Question: I have a SAP HANA Vora virtual table with a single varchar field.
I try to execute this following query into this Vora virtual table from SAP HANA Studio:
'''
INSERT INTO "BPINST"."VORA_TEST_VORA_VARCHAR" values ('OPT')
'''
But the following error appears:
> Could not execute 'INSERT INTO "BPINST"."VORA_TEST_VORA_VARCHAR" values ('OPT')' in 3.014 seconds . SAP DBTech JDBC: [403]: internal error: Error executing query [SAP AG][LIBODBCHDB SO][HDBODBC] General error;-888 exception while processing HANA Wire: V2Net error: could not handle api call, failure reason : execution of scheduler plan failed: found error: :-1, CException, Code: 10020 : Runtime category : catch(...) has been caught. , CallStack: /var/lib/ambari-agent/cache/stacks/HDP/2.4/services/vora-manager/package/lib/vora-v2server/lib/libv2runtime.so.1: v2::stacktrace(std::shared_ptr<v2::mm::CAllocator<(v2::mm::AllocBackend)0> >&)+0x1e5 /var/lib/ambari-agent/ca for query " INSERT INTO "VORA"."TEST_VORA_VARCHAR" ( "STATION_TYPE") VALUES (?)"
The following image show this case:

What could be the error?
Thanks for the support!
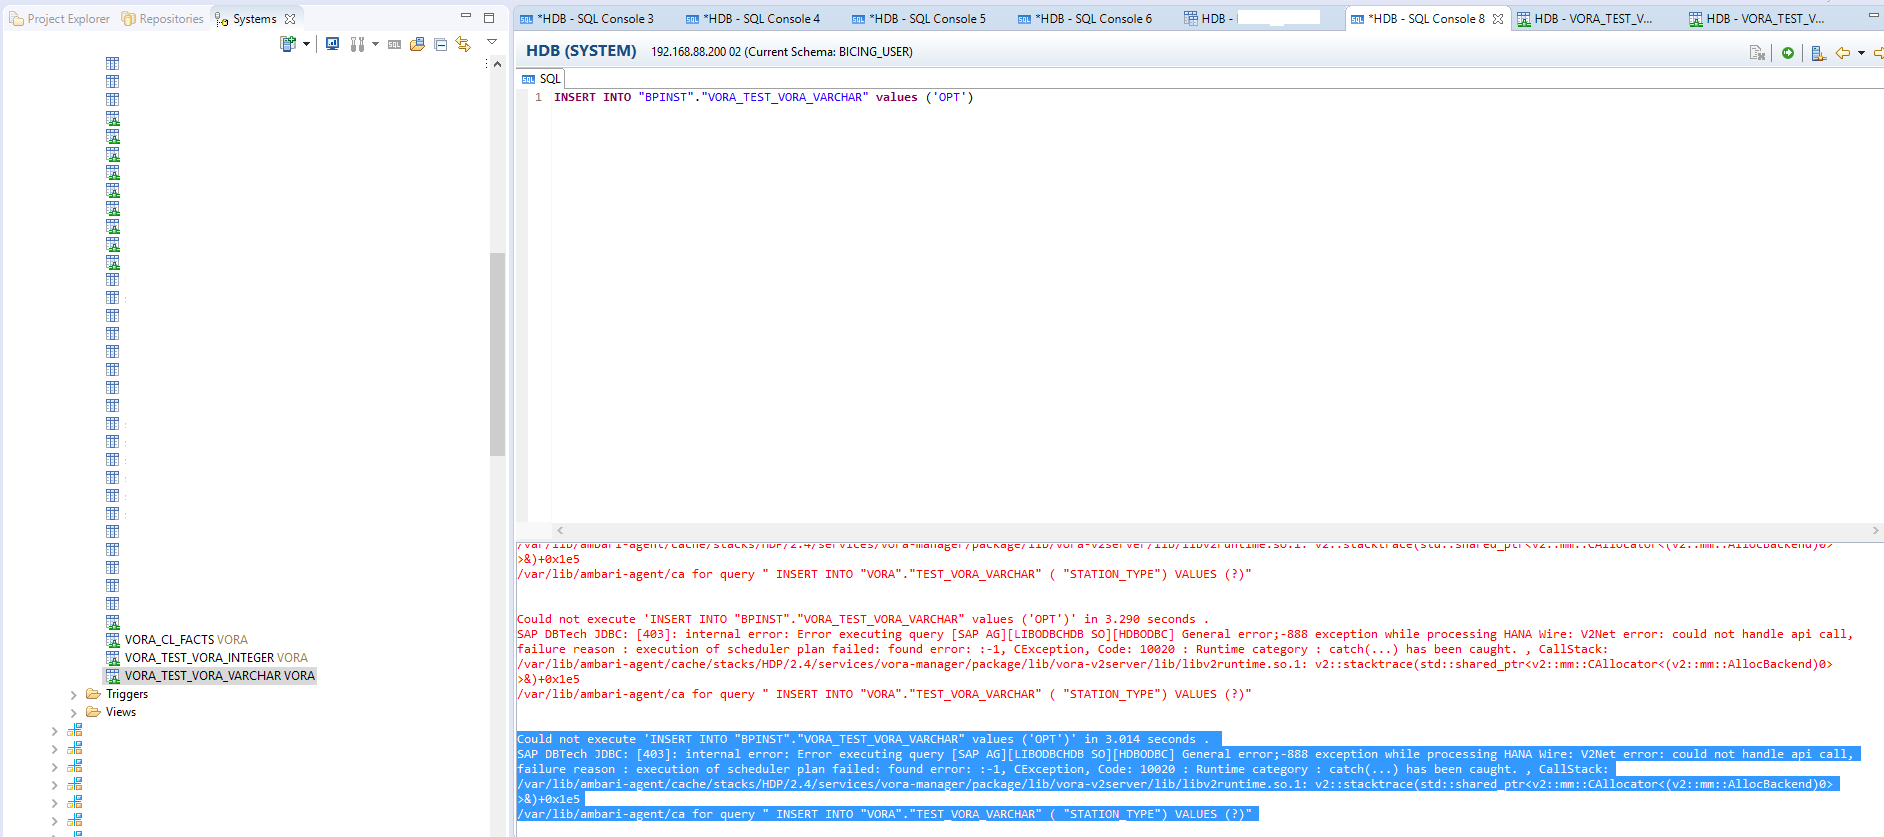
Answer: Vora does not support INSERT/UPDATE/DELETE.
On Vora side you can use the APPEND command to add files to a Vora table. This will however not work from HANA side via virtual tables.